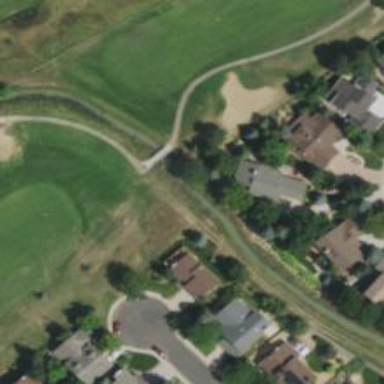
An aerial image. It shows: Service road on bridge designated as golf cart path.